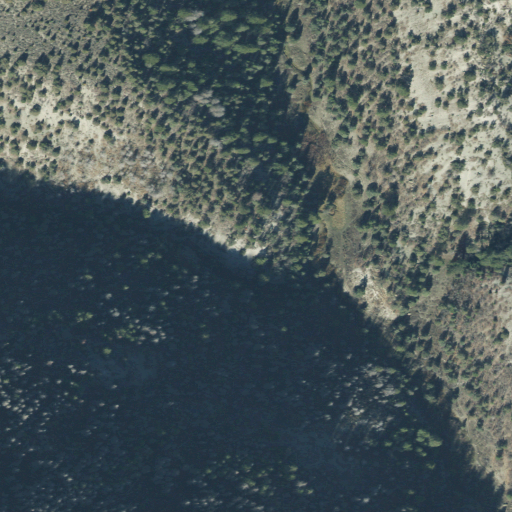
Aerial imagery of valley in Utah named Corral Canyon containing evergreen forest, deciduous forest, shrub, open development, grassland, low intensity development, and mixed forest